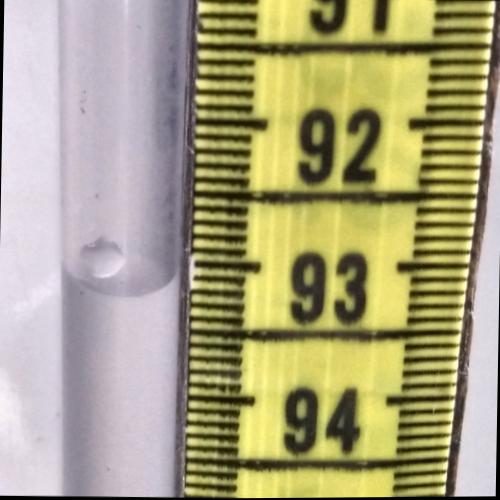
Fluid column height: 93.2 cm